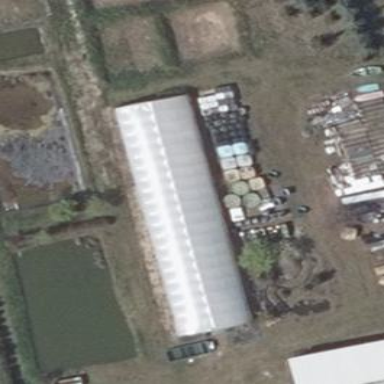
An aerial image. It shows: Farmyard area.